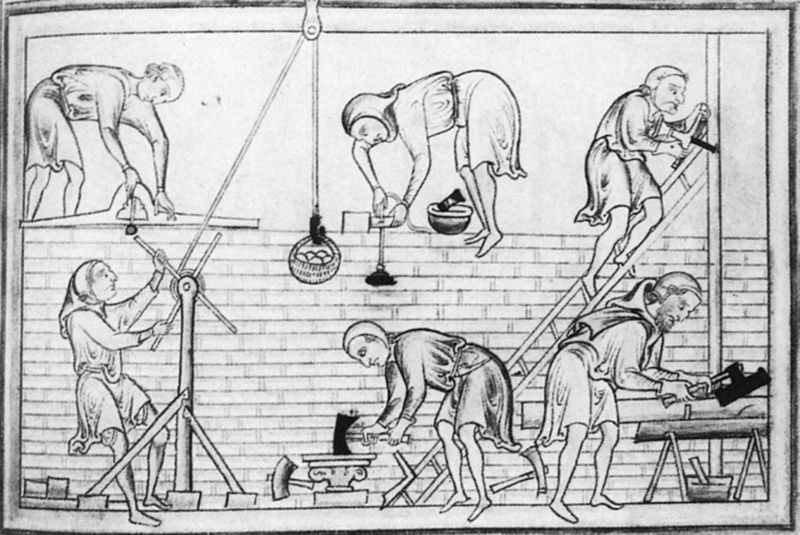
Titel: Englische Buchmalerei (Kleidung von Bauarbeitern und Schiffern)
Institution: Dublin, Trinity College
Schlagwörter: mann, weiß, grau, männer, schwarz, zeichnung, stein, steine, arbeit, mauer, ziegel, arbeiter, leiter, korb, steinmetz, gerüst, dom, flaschenzug, seil, seilwinde, seilzug, winde, druck, schwarz weiß, ziegelsteine, handwerker, hobel, schreiner, säge, werkzeug, axt, hammer, mittelalter, sechs, beil, kelle, bau, bauen, backsteine, maurer, schmied, mittelater, lot, bauarbeiter, amboss, fraua, mörtel, handwerken, buch,alerei